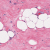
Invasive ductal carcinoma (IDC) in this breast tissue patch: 0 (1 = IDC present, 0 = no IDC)